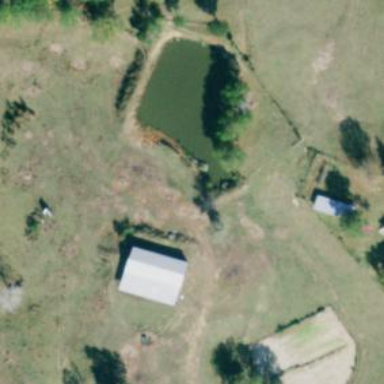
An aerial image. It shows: Peaceful pond surrounded by nature.